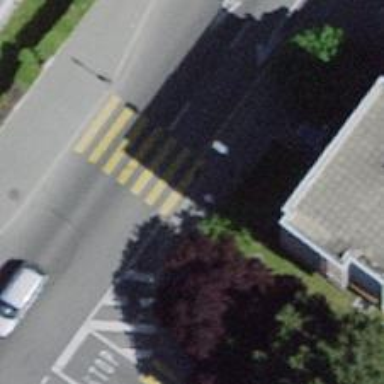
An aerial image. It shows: Kerb barrier.